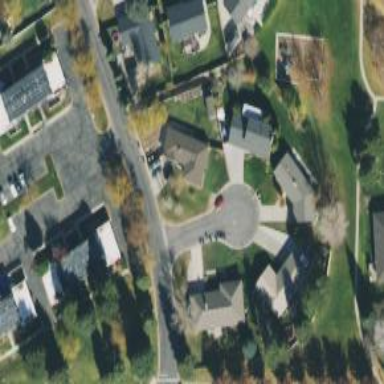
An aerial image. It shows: Circle-shaped turning circle on the road.